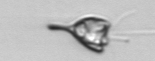
Label: Pyramimonas_longicauda